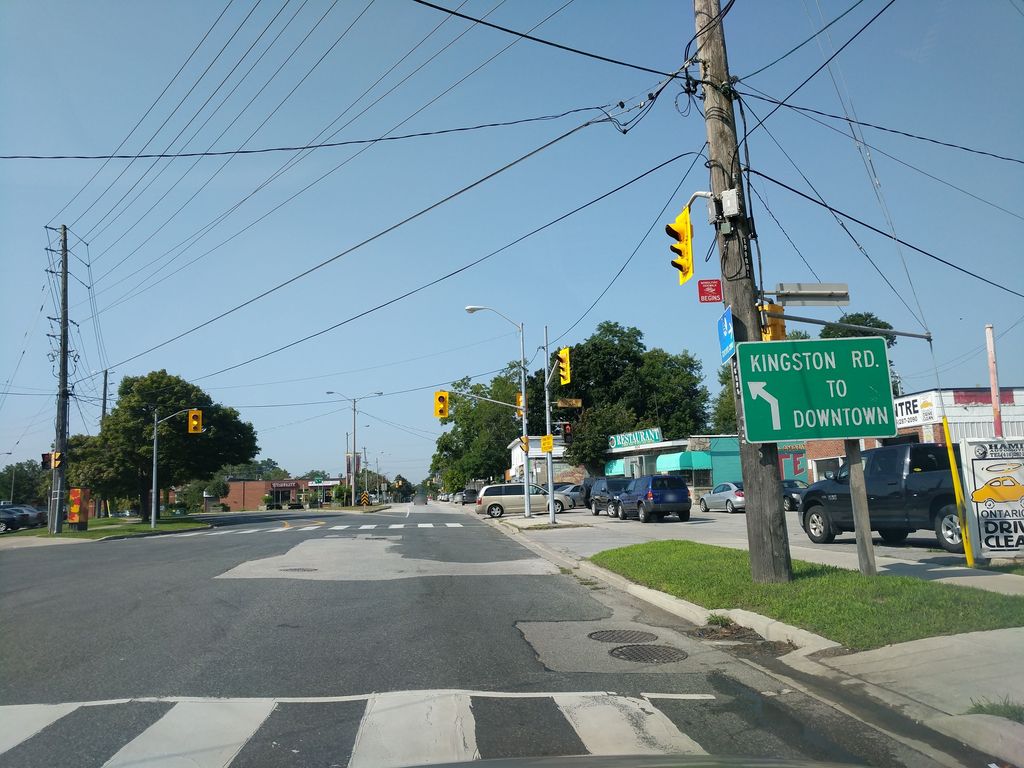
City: toronto